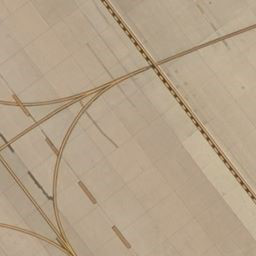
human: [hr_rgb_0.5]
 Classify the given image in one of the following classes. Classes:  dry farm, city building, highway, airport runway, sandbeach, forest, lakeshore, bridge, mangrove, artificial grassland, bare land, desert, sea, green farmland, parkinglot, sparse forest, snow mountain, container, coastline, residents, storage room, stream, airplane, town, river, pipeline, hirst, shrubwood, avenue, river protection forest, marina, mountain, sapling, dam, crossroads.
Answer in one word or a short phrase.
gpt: airport runway